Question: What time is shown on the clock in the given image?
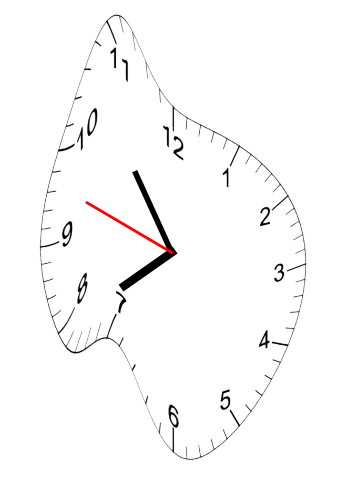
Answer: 07:53:48